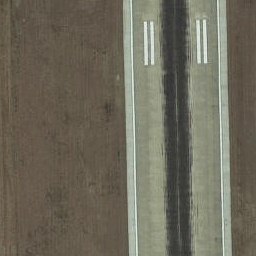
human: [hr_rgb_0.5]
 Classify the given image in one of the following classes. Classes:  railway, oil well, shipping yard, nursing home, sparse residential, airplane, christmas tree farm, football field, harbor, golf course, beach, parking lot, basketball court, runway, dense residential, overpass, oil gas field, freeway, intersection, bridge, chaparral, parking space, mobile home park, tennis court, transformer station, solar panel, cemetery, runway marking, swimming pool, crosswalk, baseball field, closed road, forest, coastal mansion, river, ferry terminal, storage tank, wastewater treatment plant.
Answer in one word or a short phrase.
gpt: runway